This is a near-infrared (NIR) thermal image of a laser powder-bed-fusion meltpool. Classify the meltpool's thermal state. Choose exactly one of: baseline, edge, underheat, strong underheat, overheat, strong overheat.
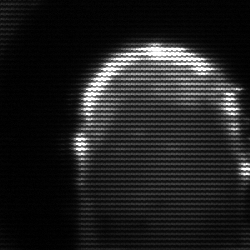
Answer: baseline